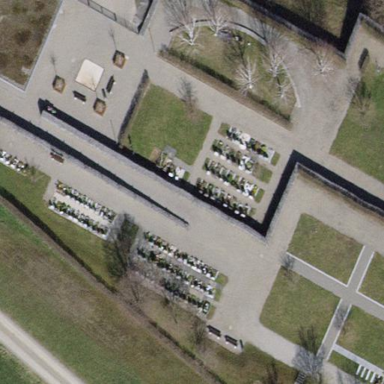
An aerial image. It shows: Cemetery.